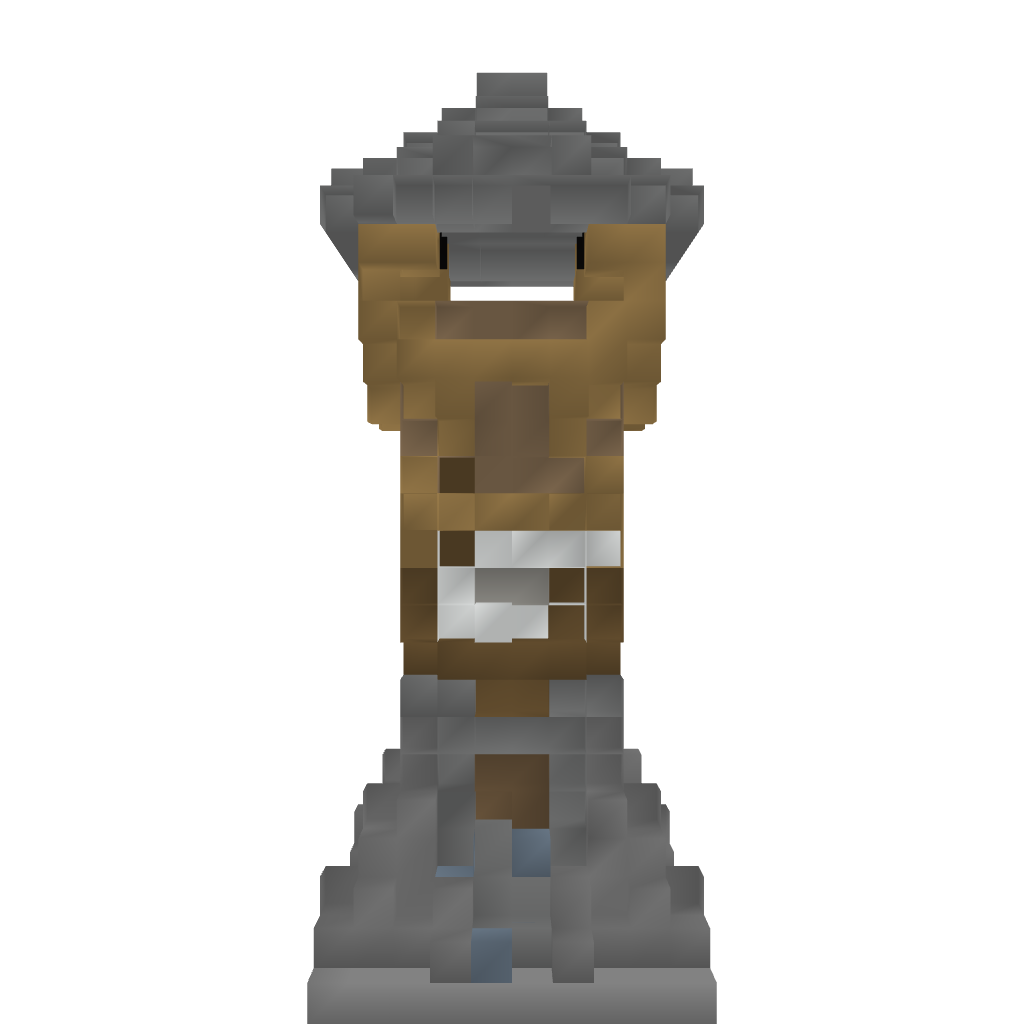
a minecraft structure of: Watch Tower